The plot is a time-scale (wavelet) decomposition of a bearing vibration signal. Classify the bearing condition as one of: normal, inner_race, outer_race, ball.
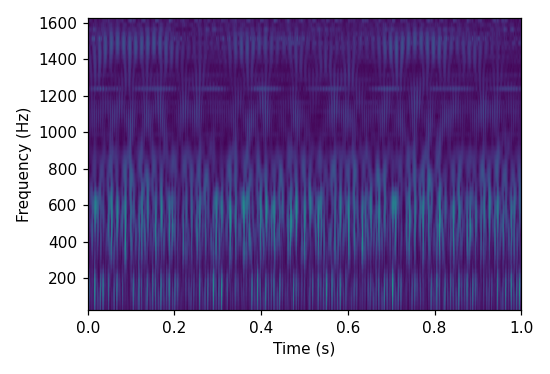
Answer: inner_race